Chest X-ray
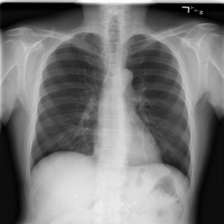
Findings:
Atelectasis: negative
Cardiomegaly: negative
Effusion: negative
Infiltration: negative
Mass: negative
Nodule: negative
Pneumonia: negative
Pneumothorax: negative
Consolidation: negative
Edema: negative
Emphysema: negative
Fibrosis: negative
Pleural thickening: negative
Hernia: negative